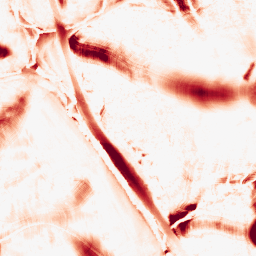
Category: morphological
Decomposition family: morphological_ellipse
Decomposition parameters: operation: opening
width: 50
height: 50
Upsampling method: bicubic
Upsampling parameters: scale: 2
Upsampling scale: 2